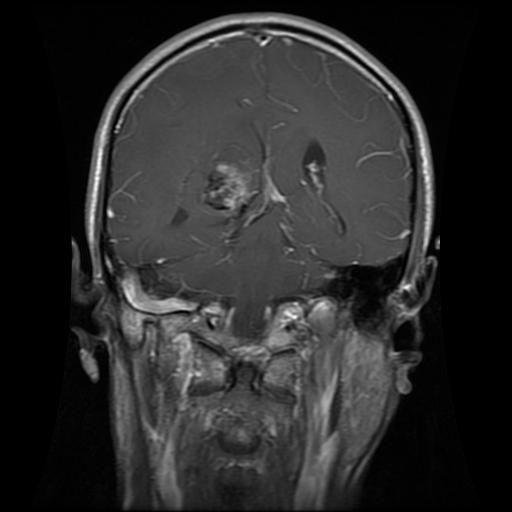
Label: glioma